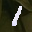
Label: 1